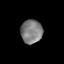
Tissue: prostate
Cell type: T cells
Senescence score: 0.2546
Nuclear area (px): 500
Mean DAPI intensity: 126.054